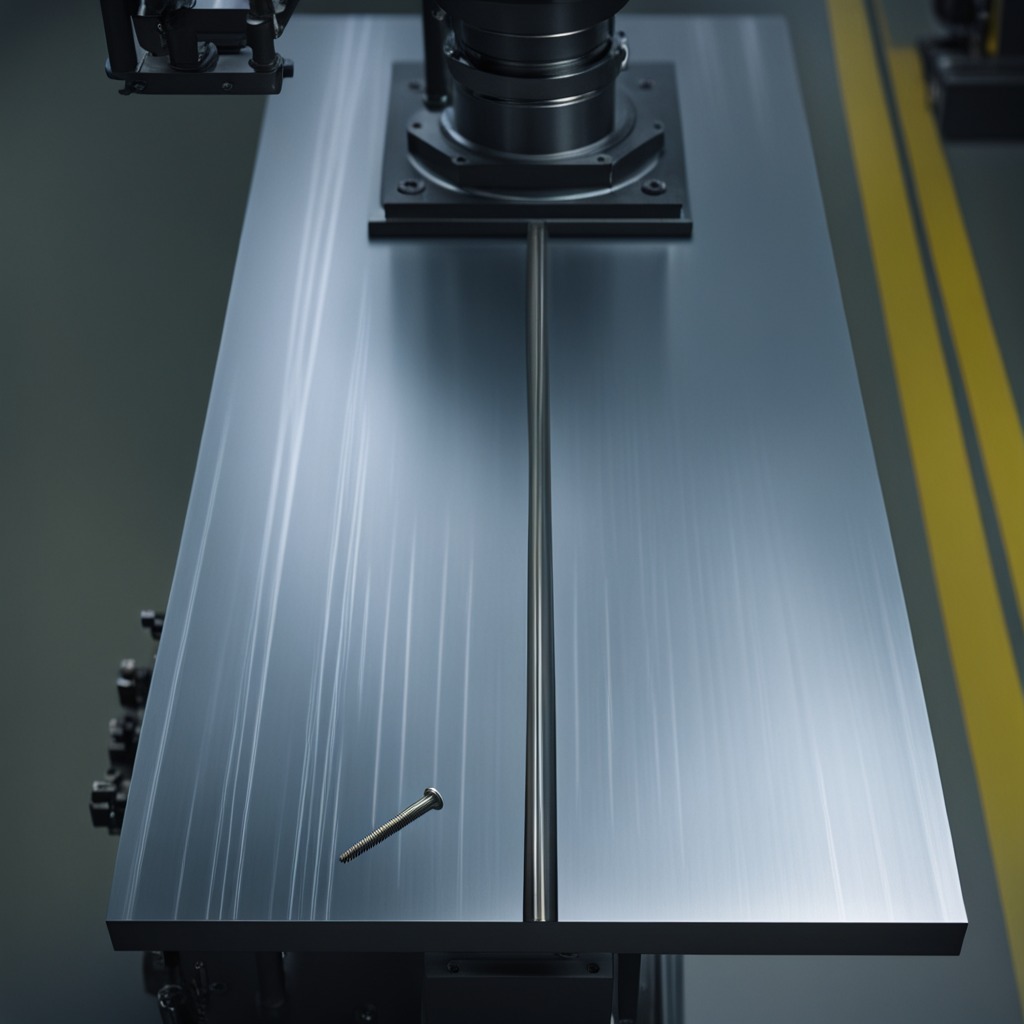
A metal screw is lying on the metal table in a machine shop under fluorescent lights.